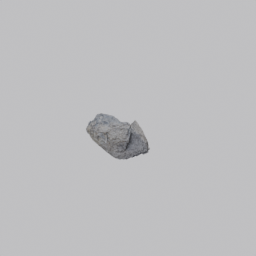
Label: architecture